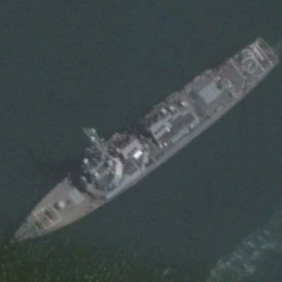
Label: destroyer